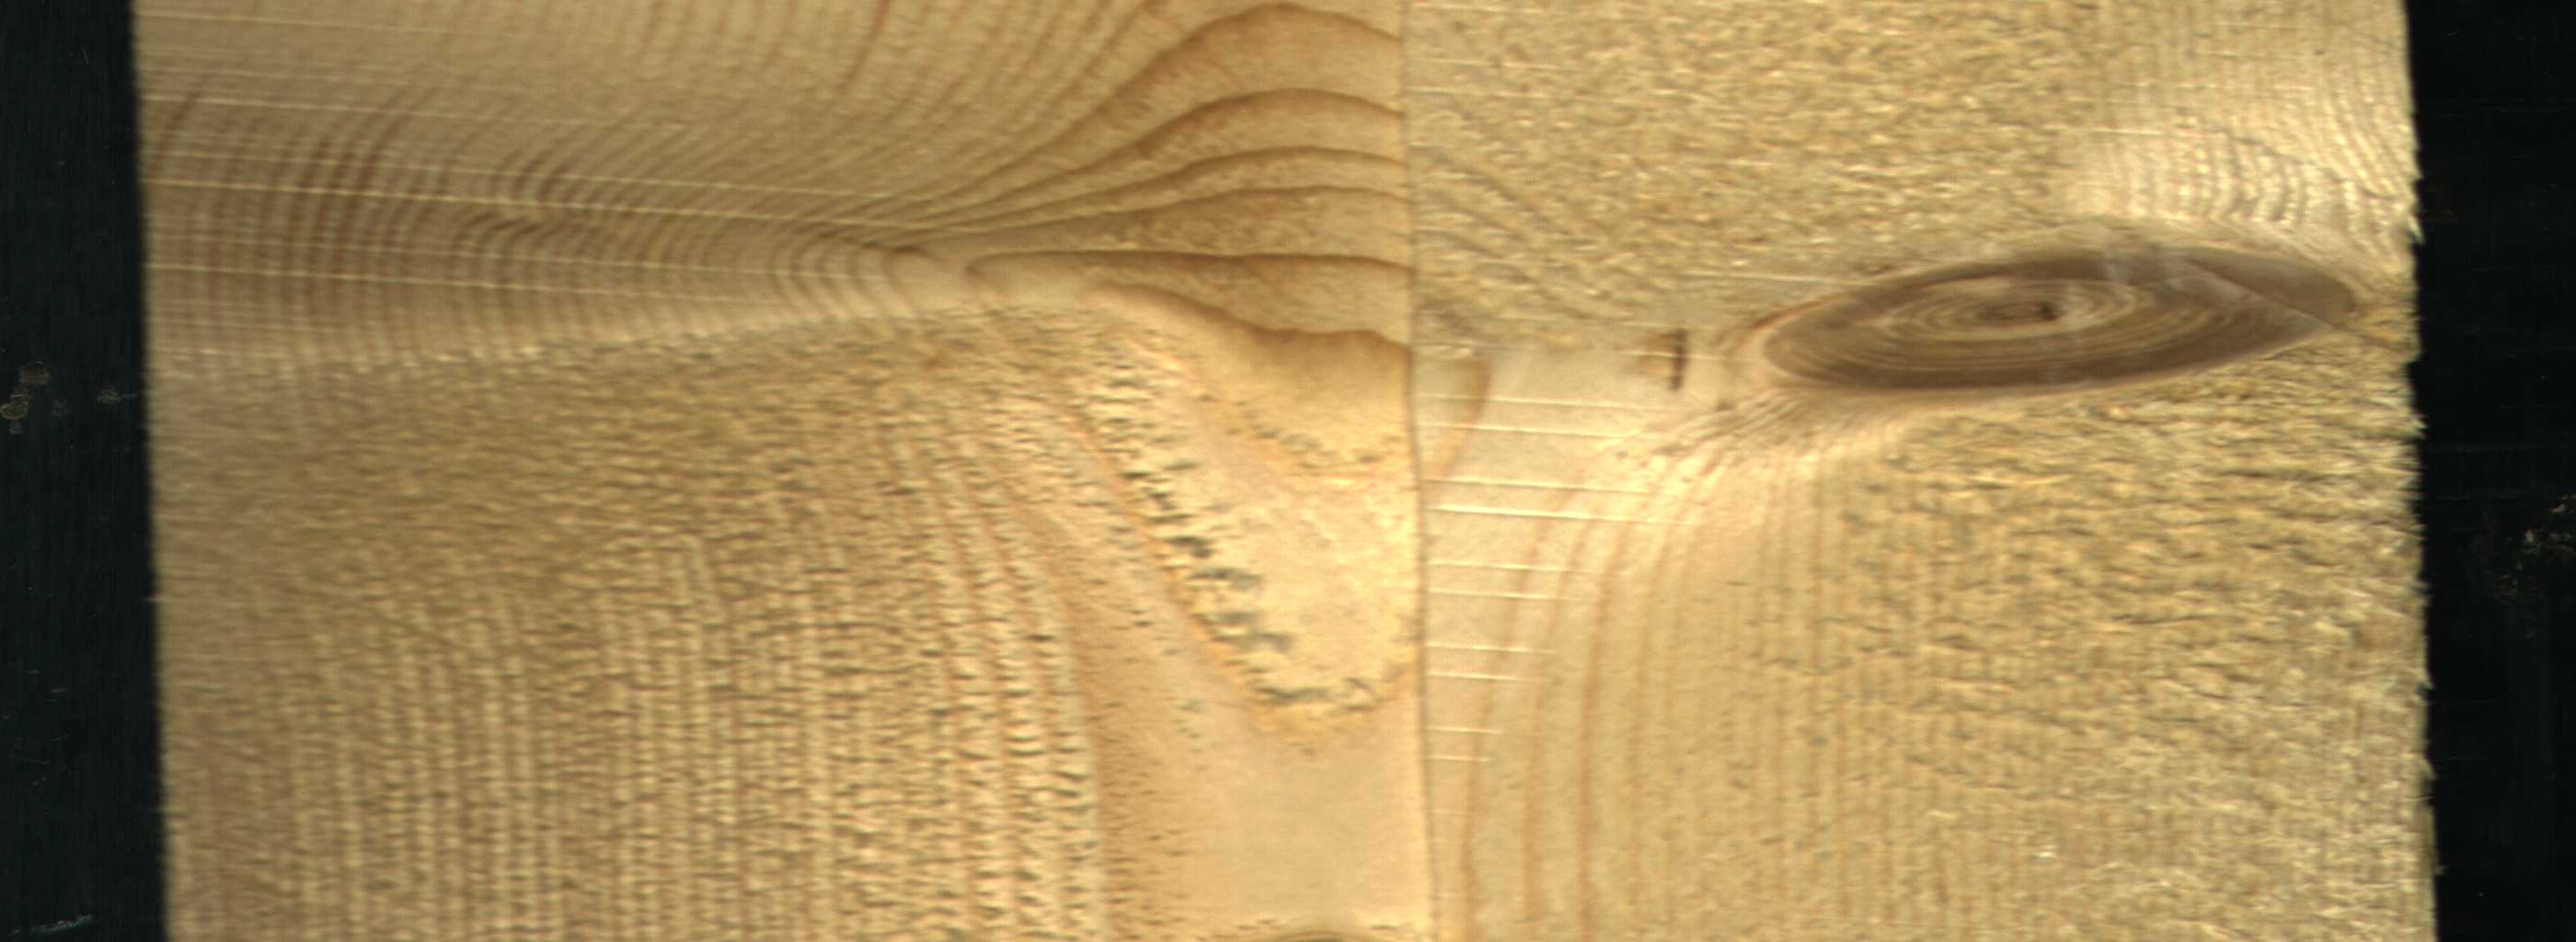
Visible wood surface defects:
Live_Knot